Question: So I have a Custom Container View Controller that I'm setting up and I have a custom animation that is suppose to happen when you swipe between the children view controllers that was working perfectly up until I took the temp UILabels out of the placeholder view and added the view from the child view controller to the place holder. If I comment out the "addSubview" lines then the animation works perfectly again, but obvious I don't have any children which is kinda the point...
Now I say that the animation doesn't work, but that's not entirely true because anything linked to something that I added at init (ie the notify and user placeholders and children) animate perfectly. The feed view is visable under them though and the header and footer bars only budge sometimes. The will randomly twitch if I move the touch the y axis as well as the x... it's weird.
init code for setting up and adding the child VCs:
'''
UIStoryboard* sb = [UIStoryboard storyboardWithName:@"MainStoryboard" bundle:nil];
self.feedVC = (NiTActionFeedViewController*)[sb instantiateViewControllerWithIdentifier:@"Feed"];
self.feedVC.delegate = self;
[self addChildViewController:self.feedVC];
self.feedVC.view.frame = self.mainPage.bounds;//mainPage view is the only UIView that is placed in the IB as template for the other views (so I don't have to worry about resizing for 4" retina^^;)
[self.mainPage addSubview:self.feedVC.view];
[self.feedVC didMoveToParentViewController:self];
//notify
self.notifyPage = [[UIView alloc] initWithFrame:CGRectOffset(self.mainPage.frame, -kPageShift, 0)];// this is one of the placeholder views
[self.notifyPage setClipsToBounds:YES];
self.notifyVC = (NiTNotificationViewController*)[sb instantiateViewControllerWithIdentifier:@"Notify"];
self.notifyVC.delegate = self;
[self addChildViewController:self.notifyVC];
self.notifyVC.view.frame = self.notifyPage.bounds;
[self.notifyPage addSubview:self.notifyVC.view];
[self.notifyVC didMoveToParentViewController:self];
//user
self.userPage = [[UIView alloc] initWithFrame:CGRectOffset(self.mainPage.frame, kPageShift, 0)];
[self.userPage setClipsToBounds:YES];
self.userVC = (NiTUserViewController*)[sb instantiateViewControllerWithIdentifier:@"UserScreen"];
self.userVC.delegate = self;
[self addChildViewController:self.userVC];
self.userVC.view.frame = self.userPage.bounds;
[self.userPage addSubview:self.userVC.view];
[self.userVC didMoveToParentViewController:self];
[self.view addSubview:self.notifyPage];
[self.view addSubview:self.userPage];
//and then re-add the header and footer views so that the children don't cover them^^
[self.view addSubview:self.headerbar];
[self.view addSubview:self.headerButton];
[self.view addSubview:self.footerbar];
[self.view addSubview:self.footerButton];
[self.view addSubview:self.rightPageIndicator];
[self.view addSubview:self.leftPageIndicator];
'''
and here is the touchesMoved code(if you need more then this let me know, but even on end they don't budge):
'''
if (touches.count > 0) {
UITouch* touch = [touches anyObject];
CGPoint currentPoint = [touch locationInView:self.view];
float diff = currentPoint.x - startingPoint.x;
//currentScreen is an enum that I set on load and on trigger of the screen change so I always know what screen is showing and it is always accurate
//this line is just to make sure we don't go past the "edge" of the screen and is working perfectly
if ((self.currentScreen - (diff<0?-1:1)) > userScreen||(self.currentScreen - (diff<0?-1:1)) < notifScreen) {
return;
}
self.headerbar.frame = CGRectOffset(initheaderbar, (int)(kHeaderBarShift * (diff/kPageShift)), 0);
self.headerButton.frame = CGRectOffset(initheaderButton, kHeaderButtonShift * (diff/kPageShift), 0);
self.footerbar.frame = CGRectOffset(initfooterbar, kFooterBarShift * (diff/kPageShift), 0);
self.mainPage.frame = CGRectOffset(initmainPage, kPageShift * (diff/kPageShift), 0);
self.userPage.frame = CGRectOffset(inituserPage, kPageShift * (diff/kPageShift), 0);
self.notifyPage.frame = CGRectOffset(initnotifyPage, kPageShift * (diff/kPageShift), 0);
//this always updates and looks right even though nothing changes on the screen
NSLog(@"move main:%@(%@)
notify:%@
user: %@",NSStringFromCGRect(CGRectOffset(initmainPage, kPageShift * (diff/kPageShift), 0)),NSStringFromCGRect(self.mainPage.frame),NSStringFromCGRect(CGRectOffset(initnotifyPage, kPageShift * (diff/kPageShift), 0)),NSStringFromCGRect(CGRectOffset(inituserPage, kPageShift * (diff/kPageShift), 0)));
lastPoint = currentPoint;
}else{
//never seen this called thus why I have it here so I know if something mind blowing has happened
NSLog(@"W.T.F");
}
'''
Now, the last piece you probably need to know is that I have a "touchController" protocol set up that can have "touchDelegates" set up in all the children that point to the parent so that any touches that they receive get forwarded to the Container VC and they are all forwarding properly so that's not it (and the animations wouldn't work at all if that was the case)...
Help me Obi Wan Kenobi, you're my only hope! Seriously, could use any help that anyone could give^^;
I am pretty much animating everything on the screen. I can not post screenshots or a video because of the nature of the project, but hopefully you will be able to flow along with me with the diagram below(sorry, I'm not photoshop expect =P). The only thing not shown in the diagram is the headerButton, but basically it's just on top of the headerBar and moves at a slightly slower pace as it doesn't move as far. The idea of the design is that if you swipe in a direction it slides the screen in the opposite direction (like you would expect) and the header and footer bars slide at a different speed because they are shorter so the items on them are always visible, but have a "cool" effect in showing which side/page you are on. (neither bar ever shows an "end" on the screen, the "end" gets right to the edge of the screen, but never comes onto it) All of the constants are just that. kPageShift is the screen width (320). The rest are how far they need to move between screens, since they are all different sizes besides the pages. If you need more info please let me know!

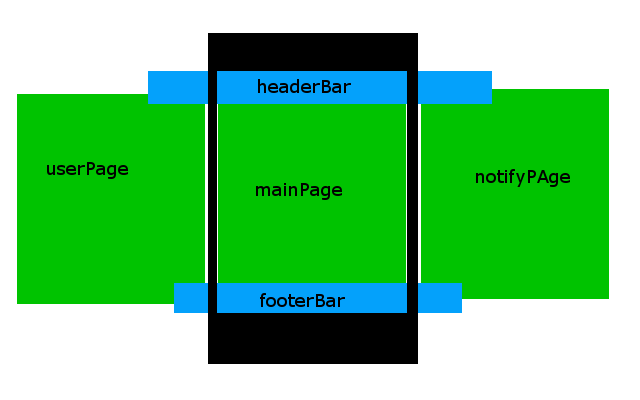
Answer: Turn off AutoLayout in your Storyboard file.
The constraints which have been setup are causing that random twitch which you talked about.